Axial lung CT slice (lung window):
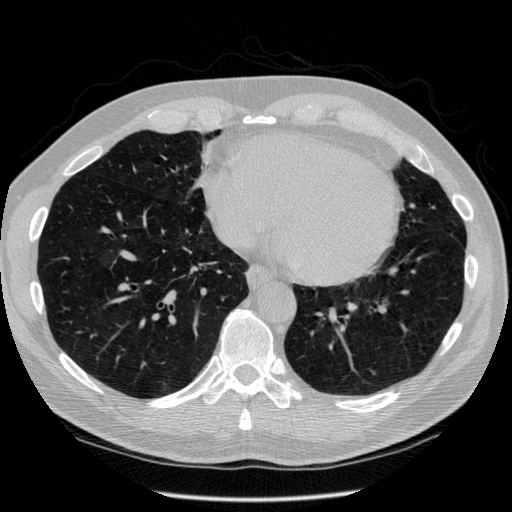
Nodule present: no